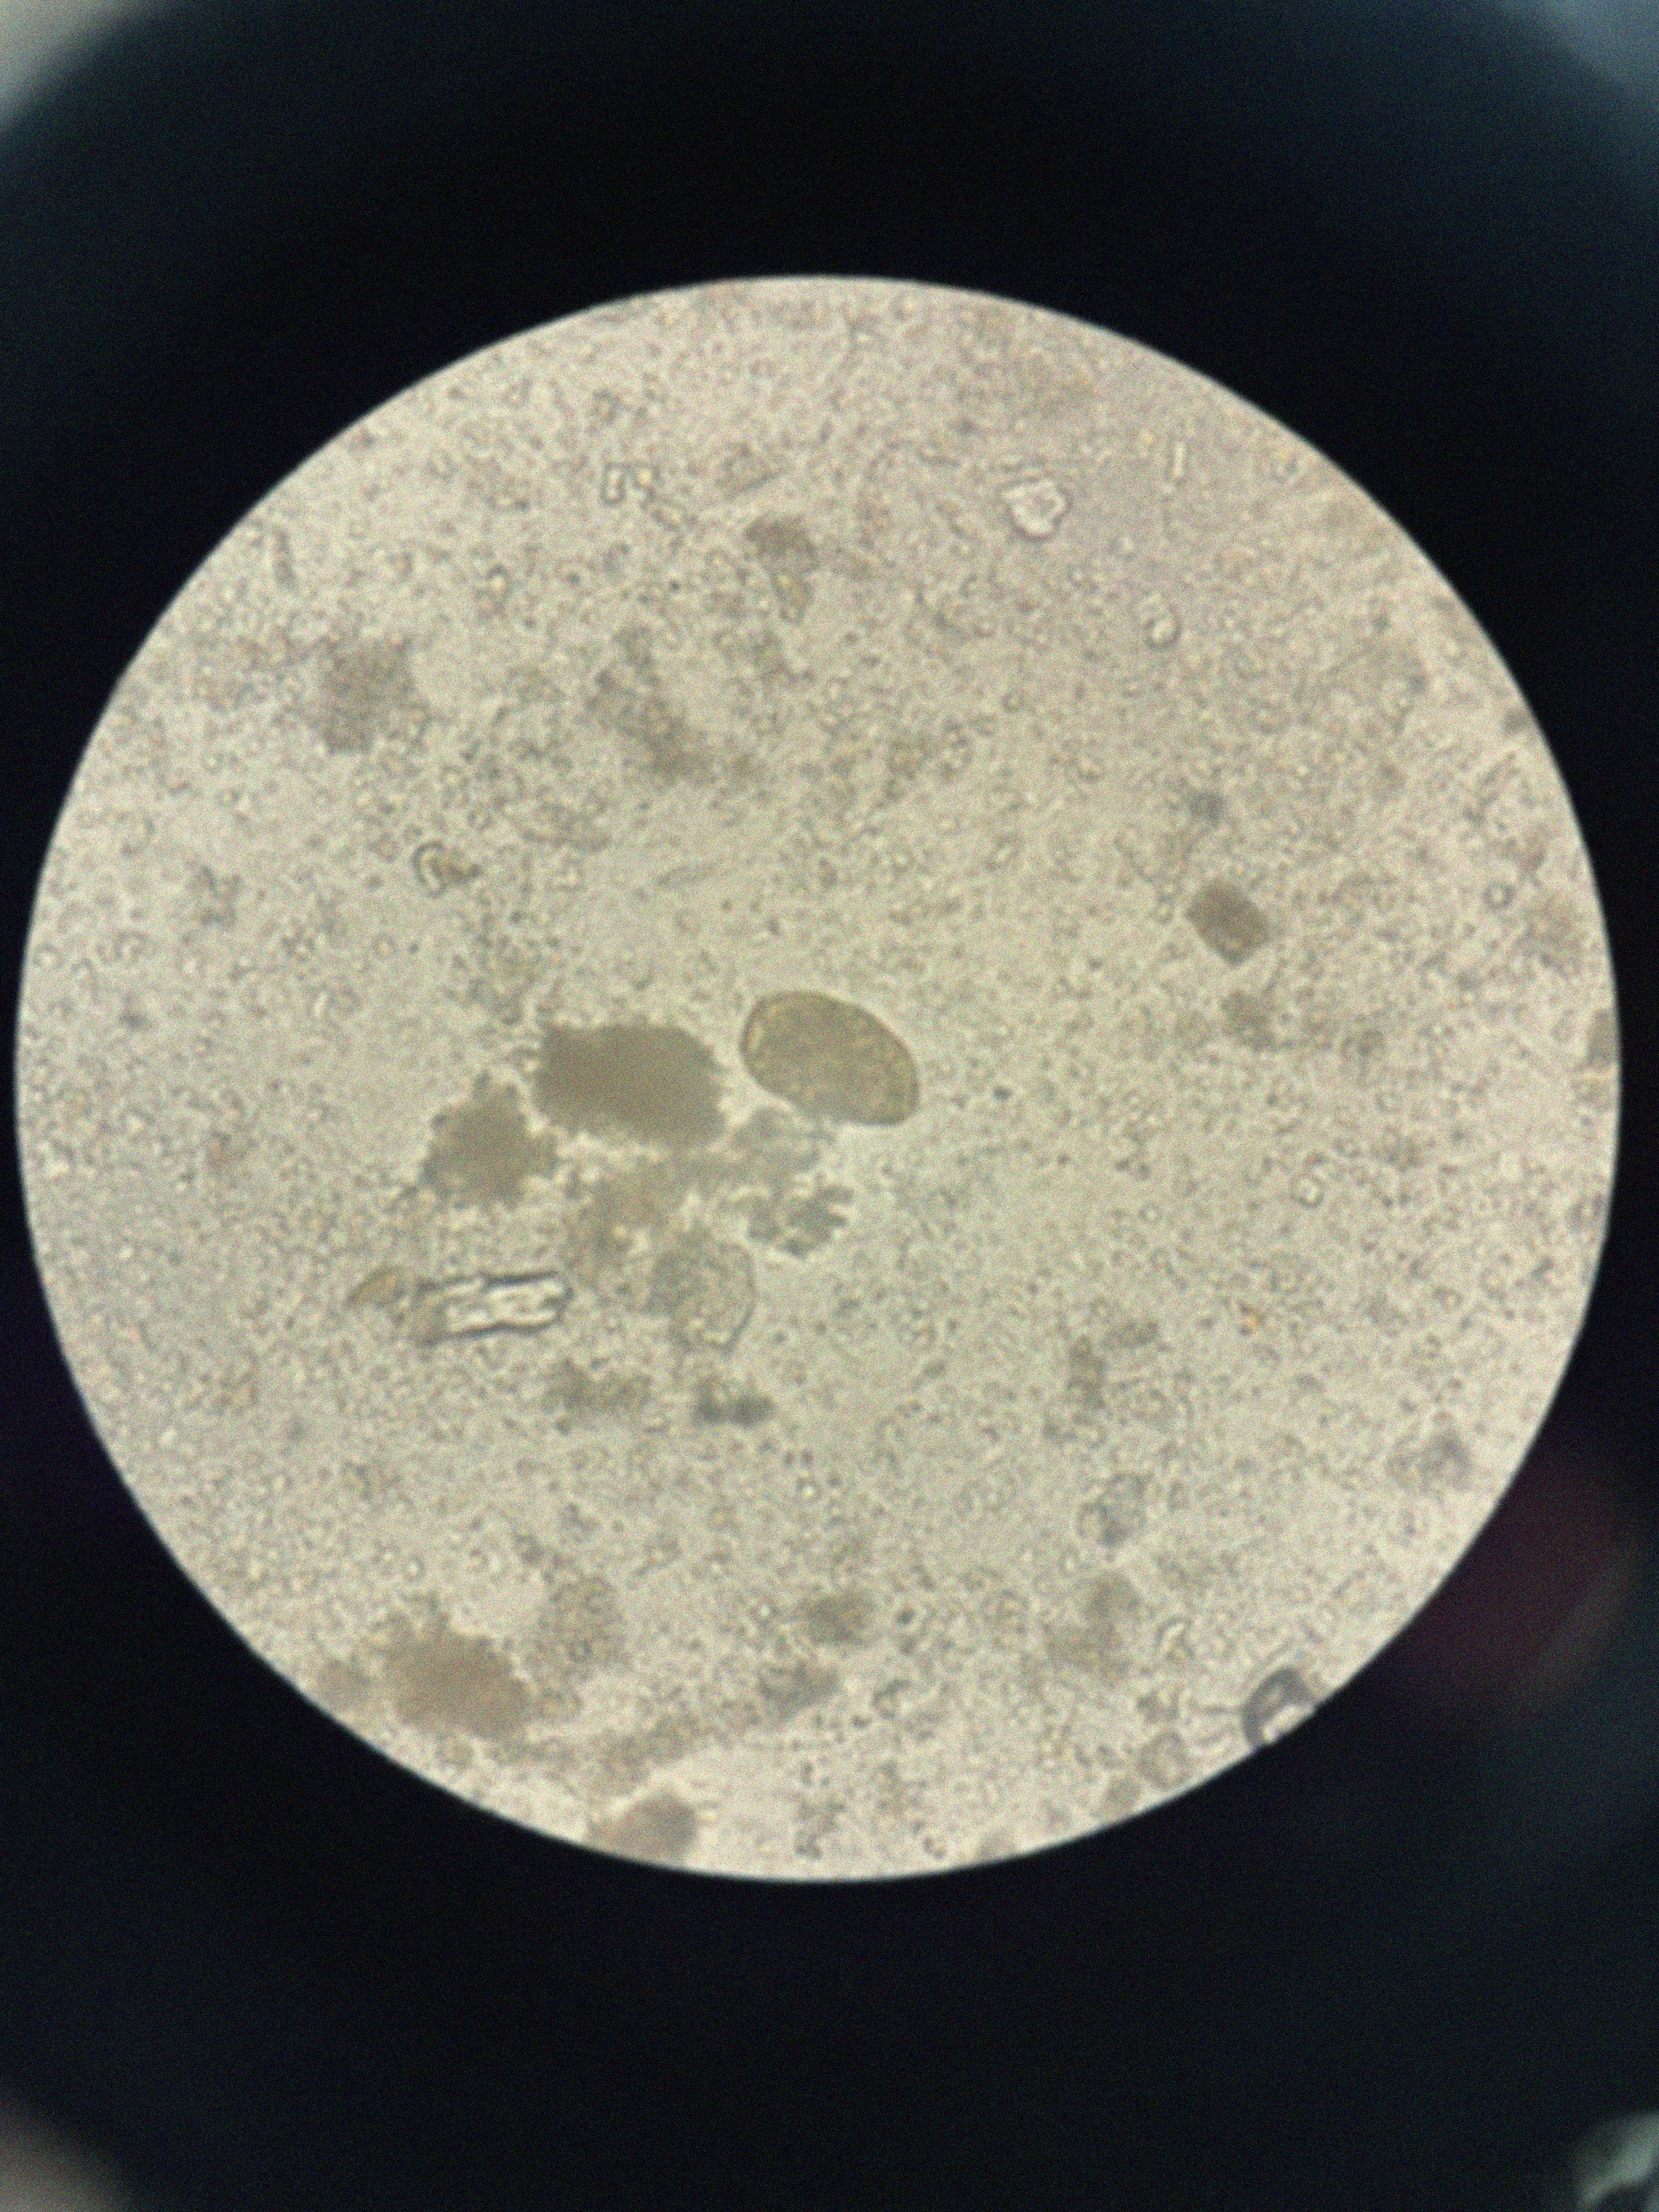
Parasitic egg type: Paragonimus spp